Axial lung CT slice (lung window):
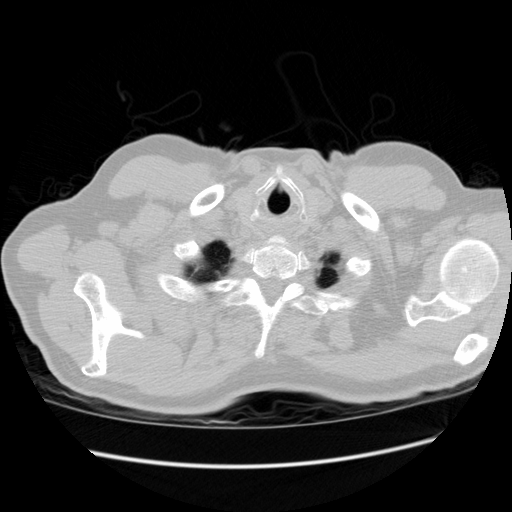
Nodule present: no